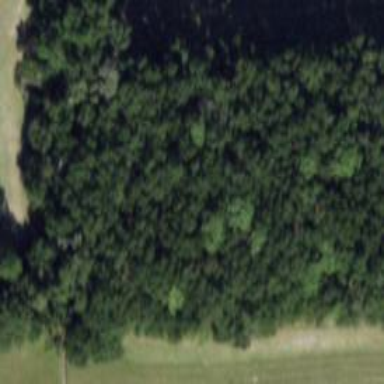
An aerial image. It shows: Mixed leaf woodland.